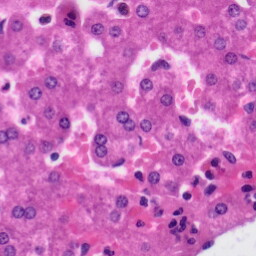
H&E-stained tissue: Liver